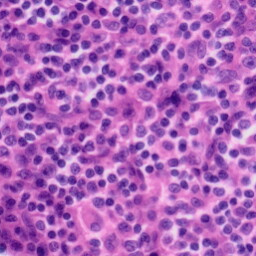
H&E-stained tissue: Tonsil